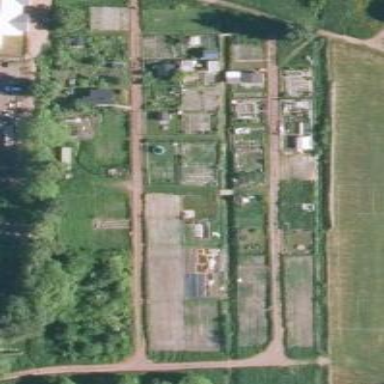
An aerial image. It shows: Area designated for allotments.